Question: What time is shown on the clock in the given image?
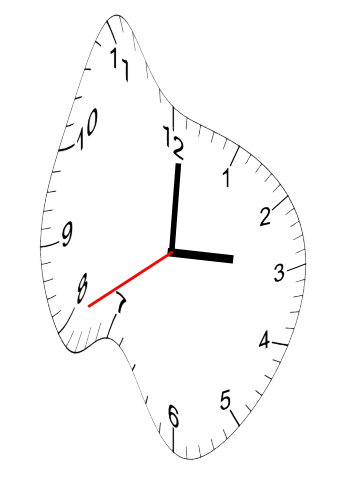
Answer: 03:00:40